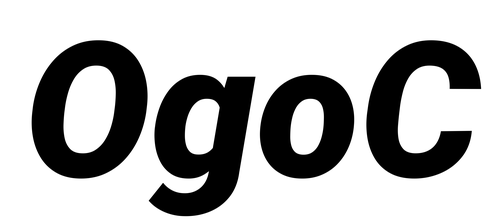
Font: Roboto-Italic_Black_Italic